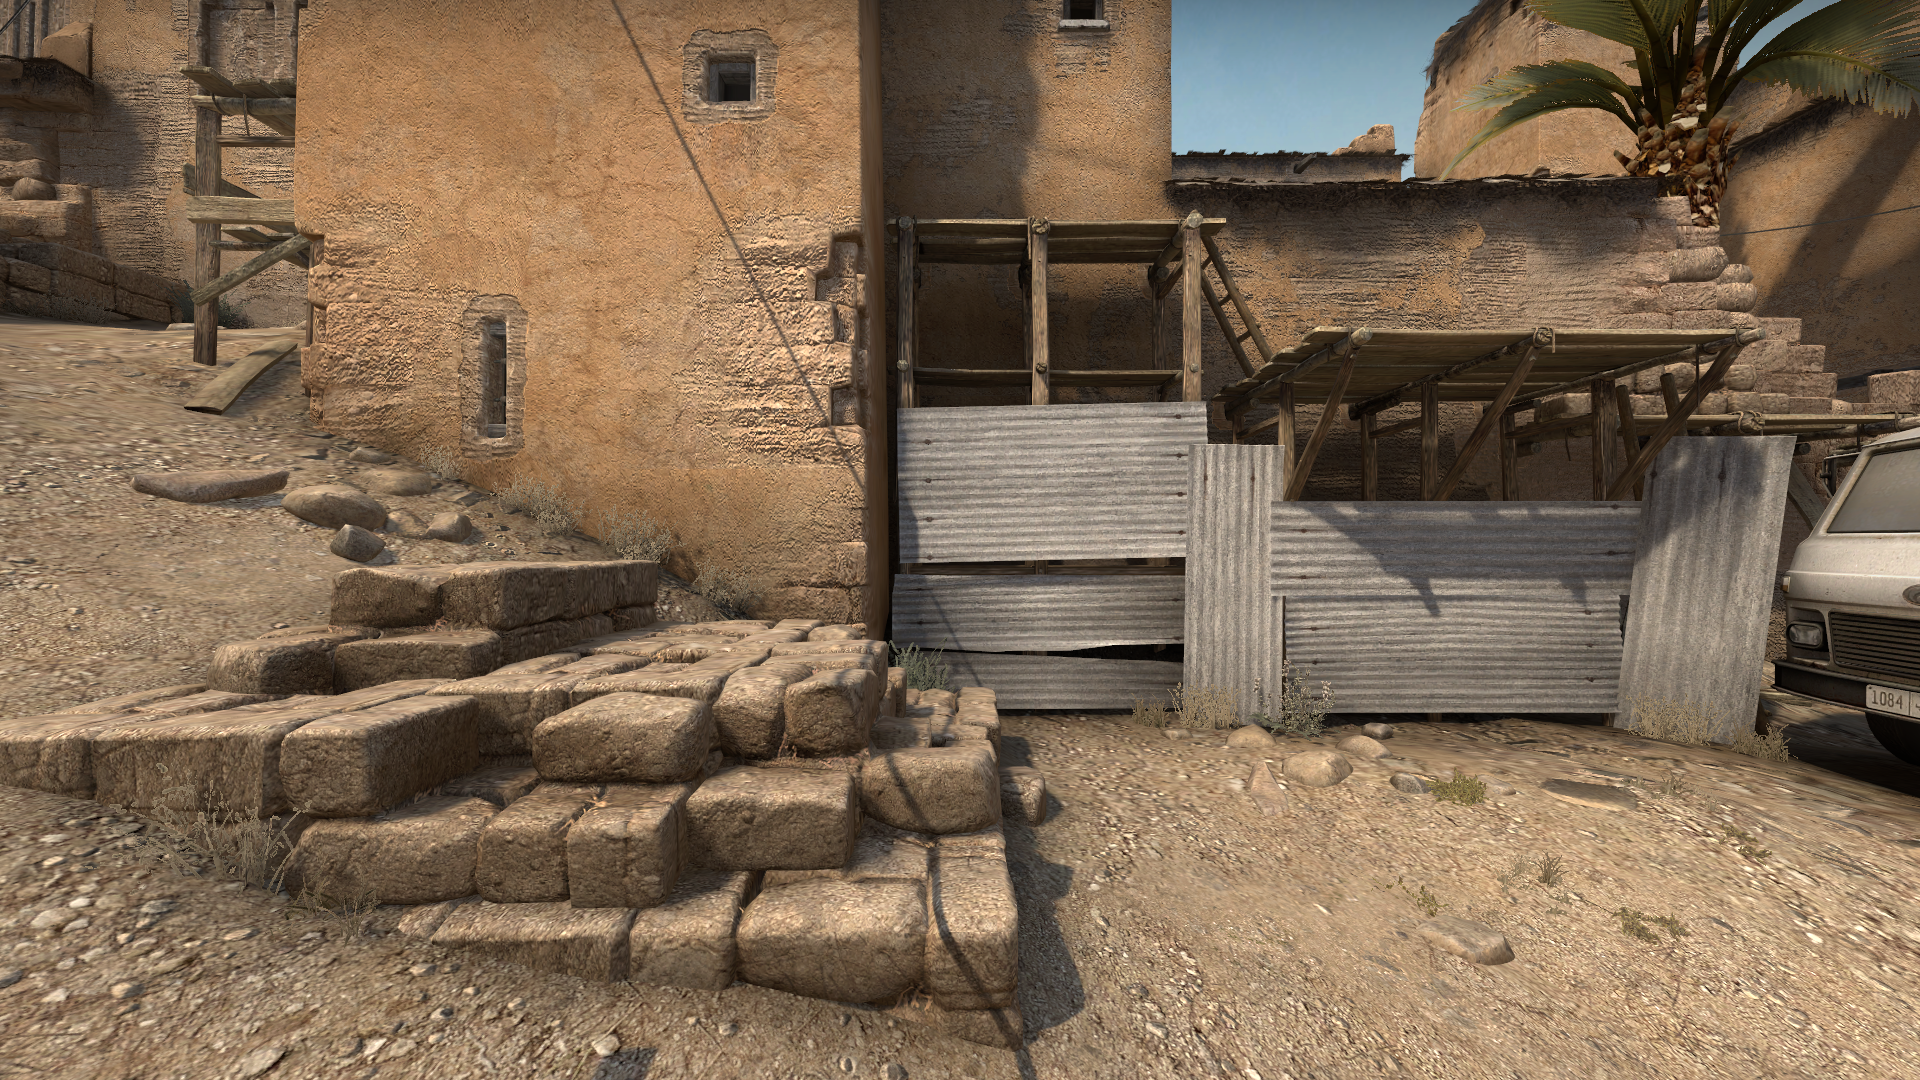
Map: de_dust2